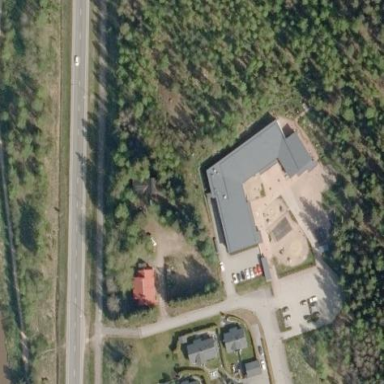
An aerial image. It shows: Kindergarten.